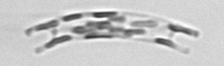
Label: Eucampia